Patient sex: F
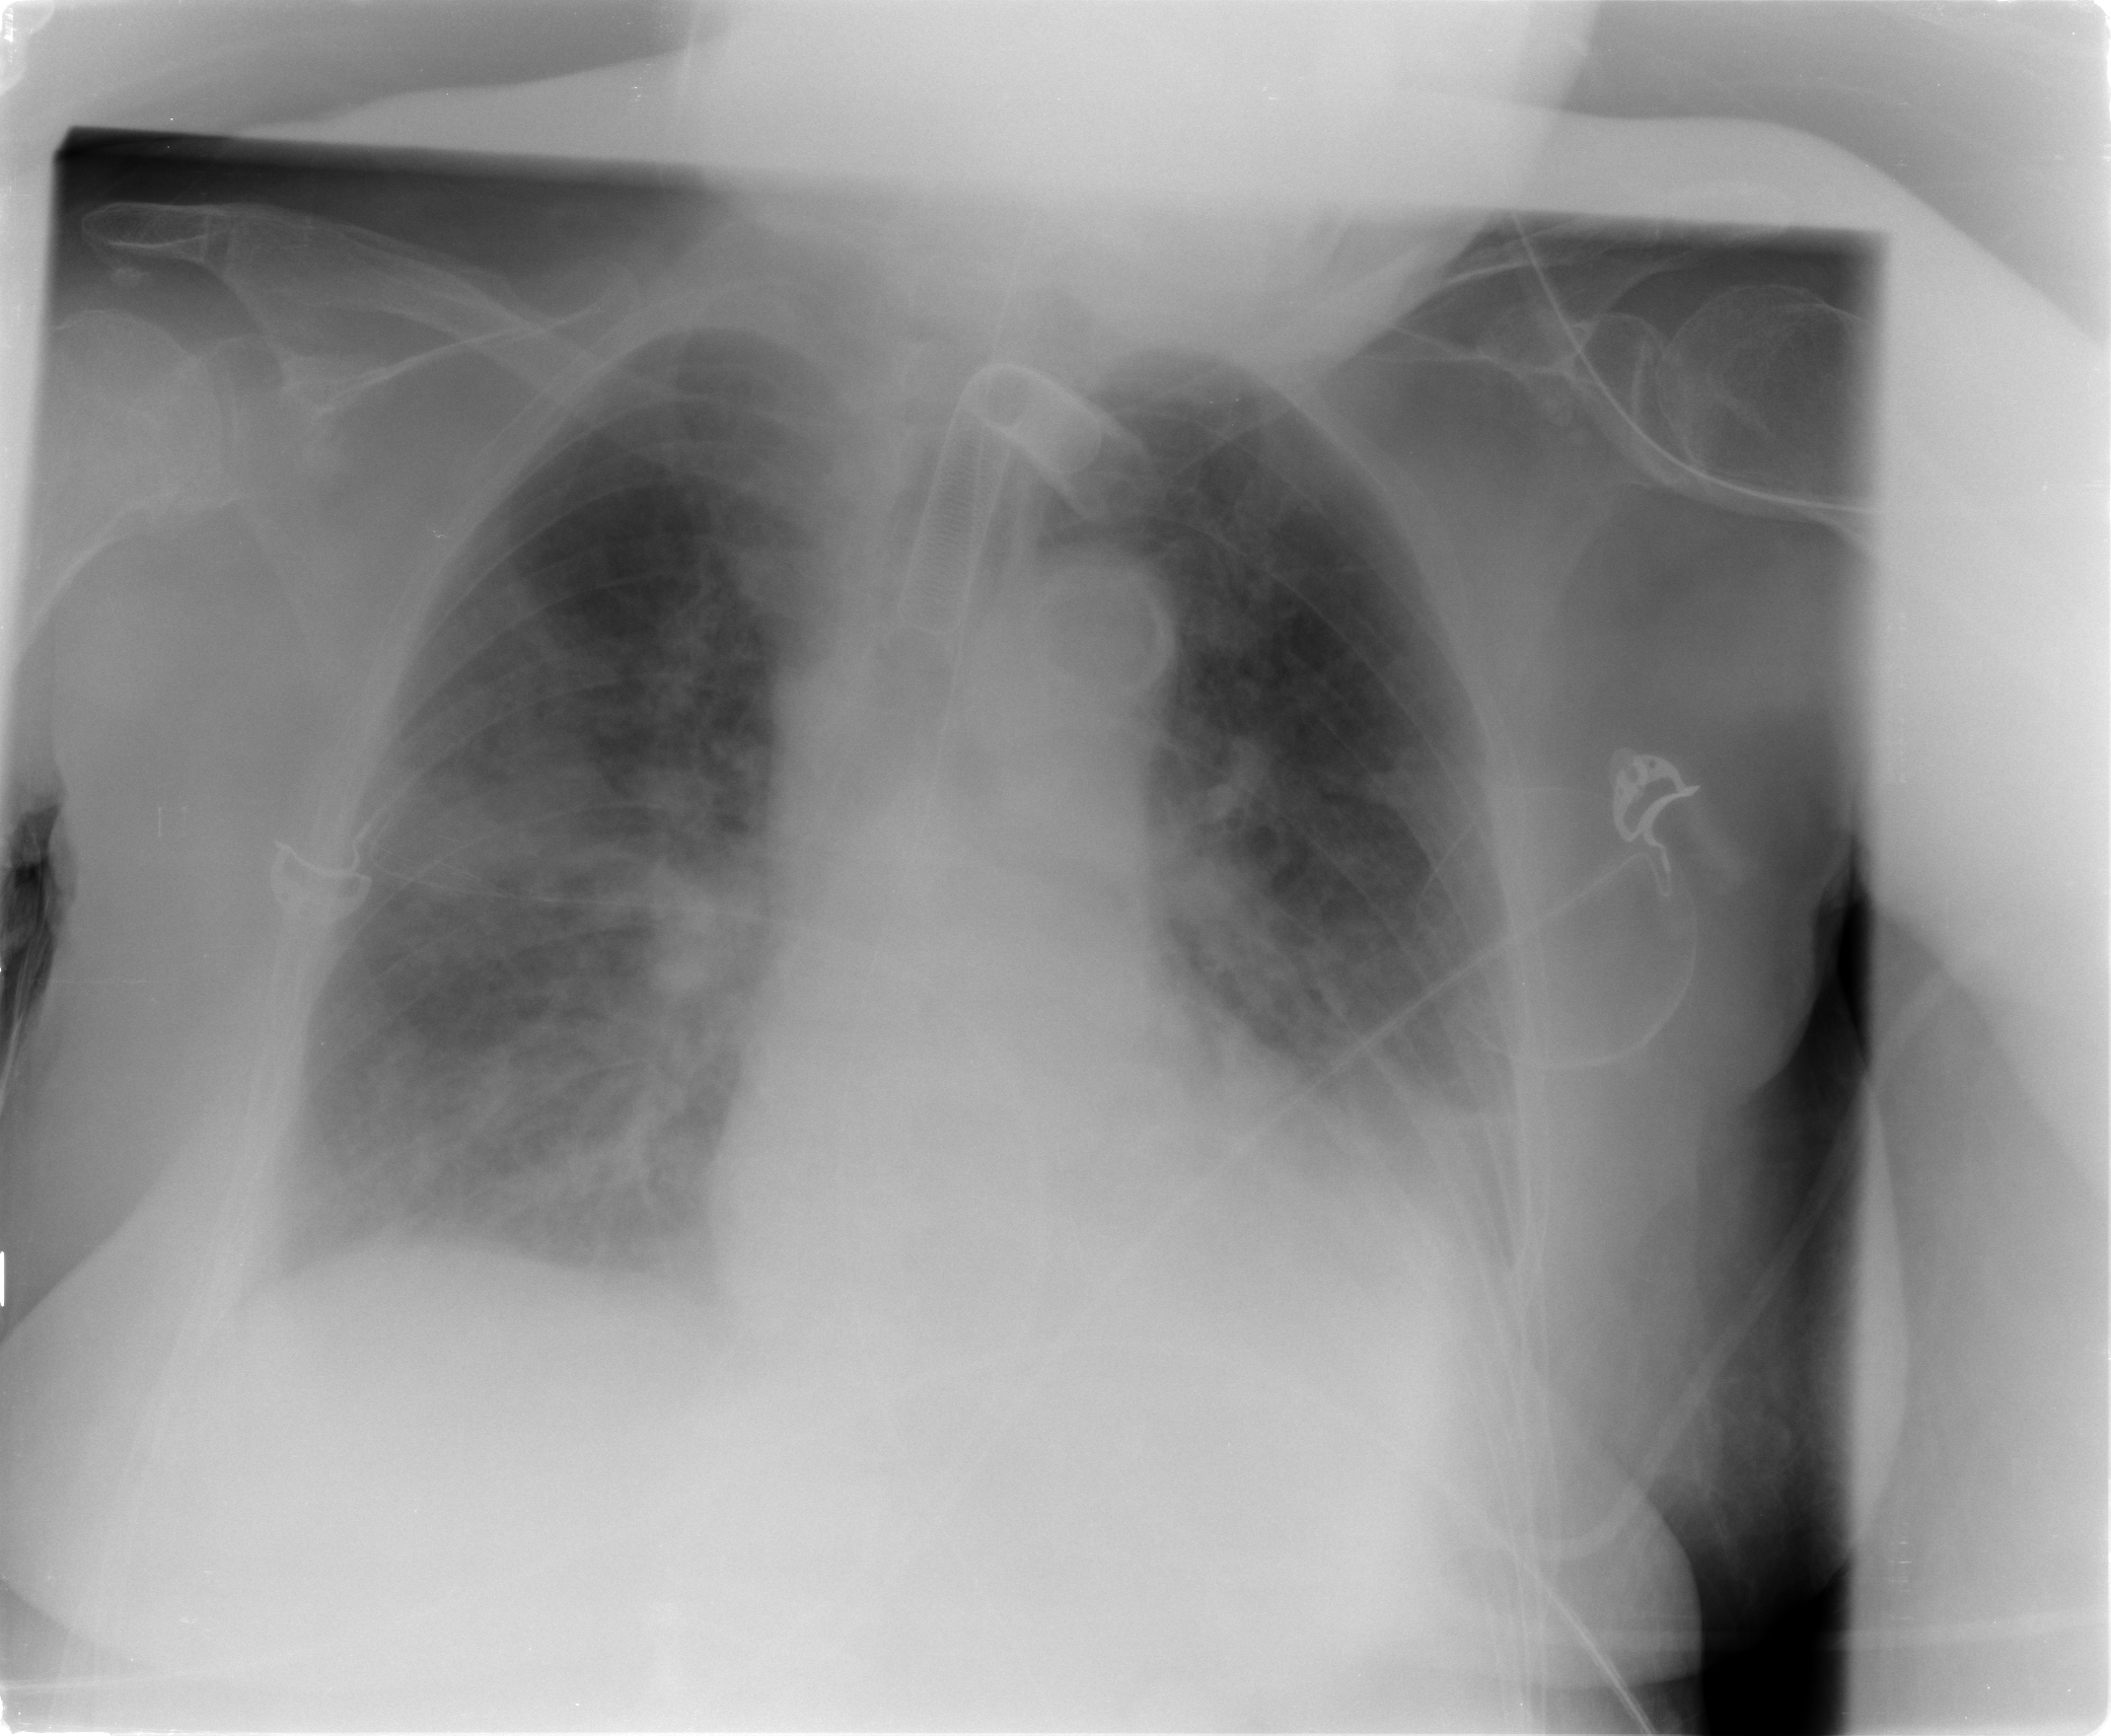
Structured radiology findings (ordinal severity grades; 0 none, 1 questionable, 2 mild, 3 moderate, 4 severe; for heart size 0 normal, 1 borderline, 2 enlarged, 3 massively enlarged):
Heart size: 2
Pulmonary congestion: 2
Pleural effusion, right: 0
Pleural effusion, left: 1
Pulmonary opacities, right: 3
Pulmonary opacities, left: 2
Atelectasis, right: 2
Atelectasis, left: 2